Question: I can't get the correct transformation in OpleGL.
I have point3D - P(X,Y,Z), and projection matrix M, which equal to K*(R|T) where
K - camera calibration matrix

(R|T) - point (object) coordinate system transformation (R - rotation matrix, T - translation vector)
As a result we have projected point as p = M*P
I know P,K,R,T, and I wont to calculate p in OpenGl terms.
In OpenCV terms it will be look as follows (little abstraction code):
'''
CvMat* R = cvCreateMat(4,4, CV_32F, getRotationData());
CvMat* T = cvCreateMat(4,1, CV_32F, getTranslationData());
CvMat* K = cvCreateMat(4,4, CV_32F, getCameraCalibrationData());
// (R|T)
R->data.fl[3] = T->data.fl[0];
R->data.fl[7] = T->data.fl[1];
R->data.fl[11] = T->data.fl[2];
R->data.fl[15] = T->data.fl[3];
CvMat M = cvMat(4,4, CV_32F);
// M = R*(R|T)
cvMulMat(K, R, &M);
CvMat* P = cvCreateMat(4,1, CV_32F, getTestedPoint3D());
cvMar p = cvMat(4,1, CV_32F); // result transformation
// p = M*P
cvMulMat(&M, P, &p);
// project
float z = p.data.fl[2];
float x = p.data.fl[0] / z;
float y = p.data.fl[1] / z;
printf("Point projection [%f,%f]", x, y);
cvDrawPonit(img, cvPoint(x,y), CV_RGB(255,0,0)); /// <- !!!!
'''
How can I translate this logic to OpenGl?
How could I set GL_PROJECTION and what could i do in GL_MODELVIEW mode or some else?
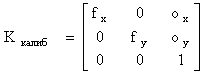
Answer: Projection depends on your camera. Use <URL>
model = RxT, you already know this. It's the position of the object in world space
view = Probably what you call K, but beware it's a 4x4 matrix, not a 3x3 ! It's the position and orientation of the camera in world space.
You might ask : what is World Space ? Well, it's whatever you want, provided you can express the Camera and the Object's position in these coordinates.
then projected_point = projection x view x projection x point
MODELVIEW is view x projection.